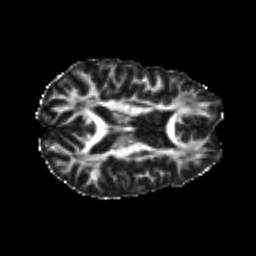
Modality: FA
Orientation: axial
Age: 22
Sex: female
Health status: healthy
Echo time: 0.074 s